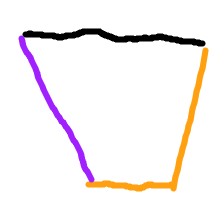
Shape: trapezoid